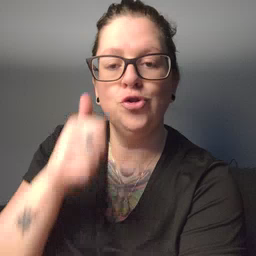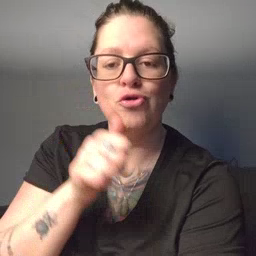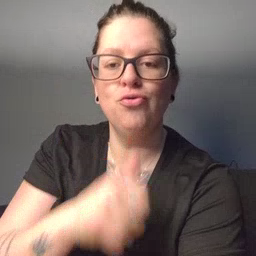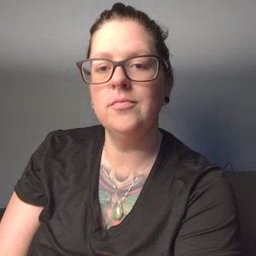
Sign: girl